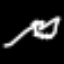
Label: squiggle